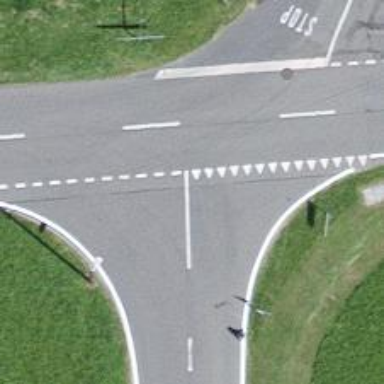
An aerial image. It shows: Road with "give way" sign.